Interaction volume radius: 5 \u00c5
Interaction volume height: 10 \u00c5
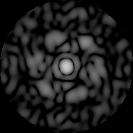
Disorder parameter: 0.7866